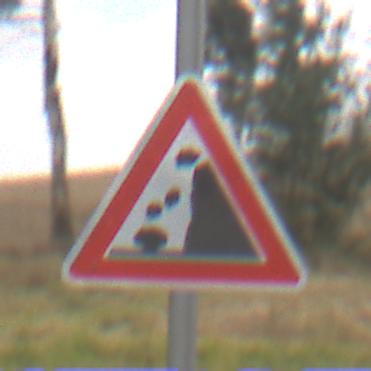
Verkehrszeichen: SteinschlagRechts
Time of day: MorningAfternoon
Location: Outdoor (Nature)
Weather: Overcast
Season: NotSpecified
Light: Natural